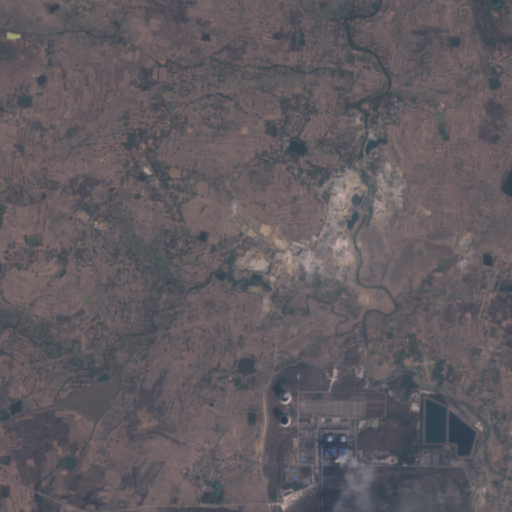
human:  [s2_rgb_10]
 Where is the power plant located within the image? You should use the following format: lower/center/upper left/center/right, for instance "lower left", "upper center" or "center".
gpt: The power plant is located in the lower right of the image.
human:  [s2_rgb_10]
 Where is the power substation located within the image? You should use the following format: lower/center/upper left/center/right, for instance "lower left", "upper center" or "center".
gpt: The power substation is located in the lower right of the image.
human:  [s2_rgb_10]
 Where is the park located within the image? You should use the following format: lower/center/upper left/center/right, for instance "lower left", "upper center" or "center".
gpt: There is no park in the image.